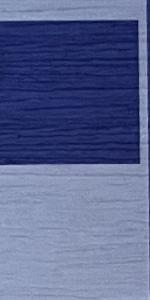
Label: Empty